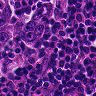
Metastatic tissue present: yes